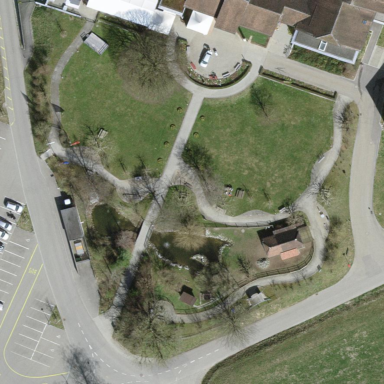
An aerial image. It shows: Park.